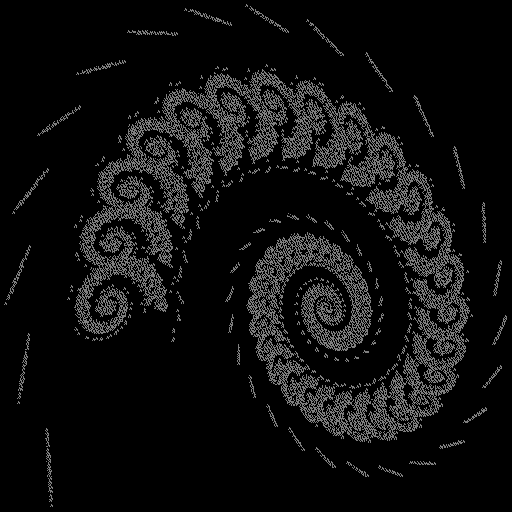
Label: sunflower